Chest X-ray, PA view. Patient: 36 years old, sex F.
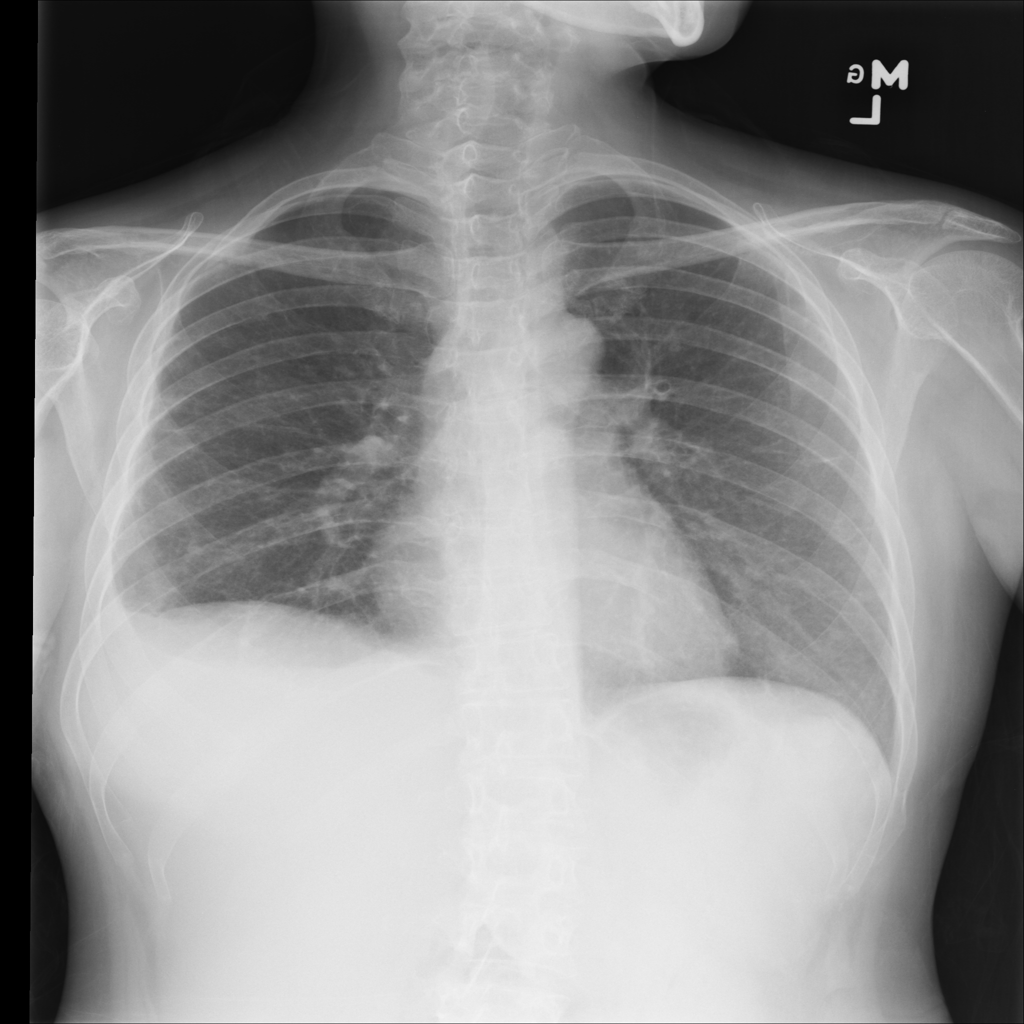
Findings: Effusion, Nodule